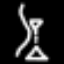
Label: hourglass